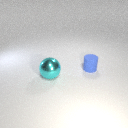
large cyan metal sphere to the left of small blue rubber cylinder